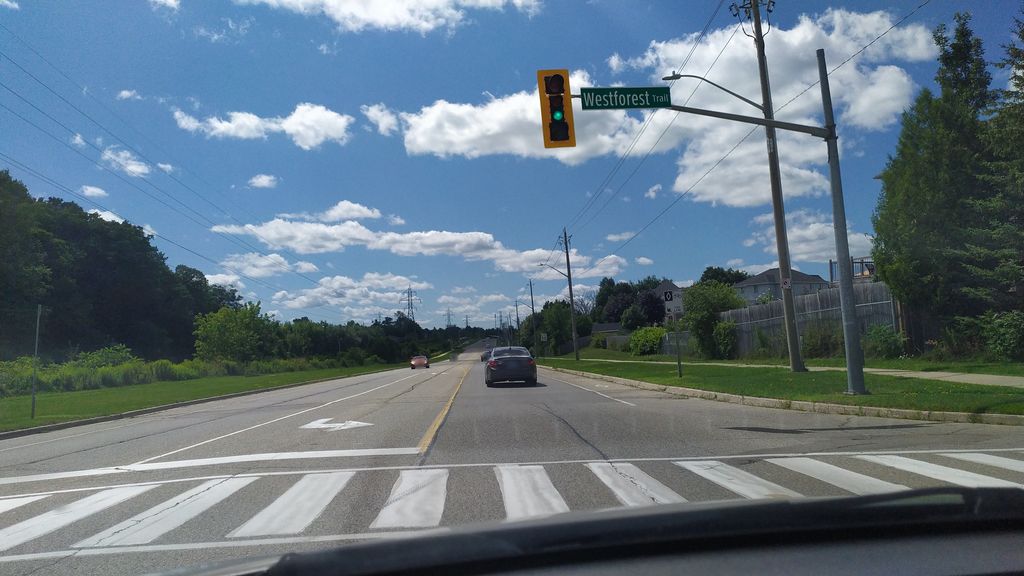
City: kitchener-waterloo